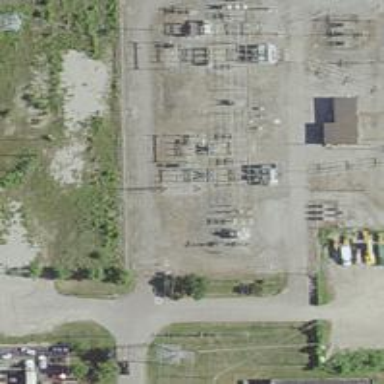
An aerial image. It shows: Switch used for power control.